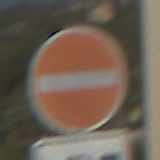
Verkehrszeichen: VerbotDerEinfahrt
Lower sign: MehrspurigeFahrzeugeFrei2
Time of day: MorningAfternoon
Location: Outdoor (Urban)
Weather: Clear
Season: NotSpecified
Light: Natural